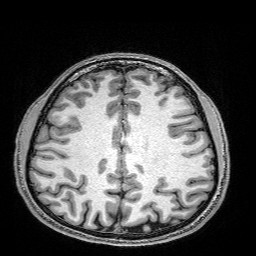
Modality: T1w
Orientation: coronal